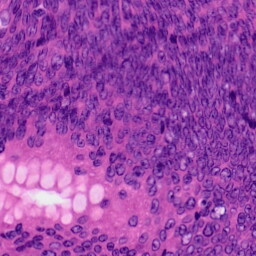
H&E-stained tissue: Colon